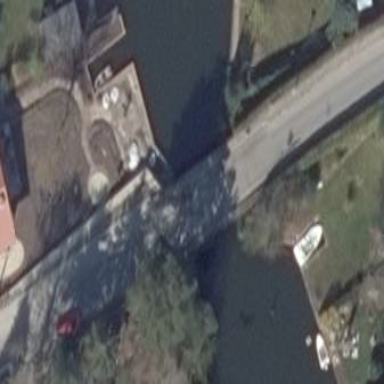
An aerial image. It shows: Man-made bridge.